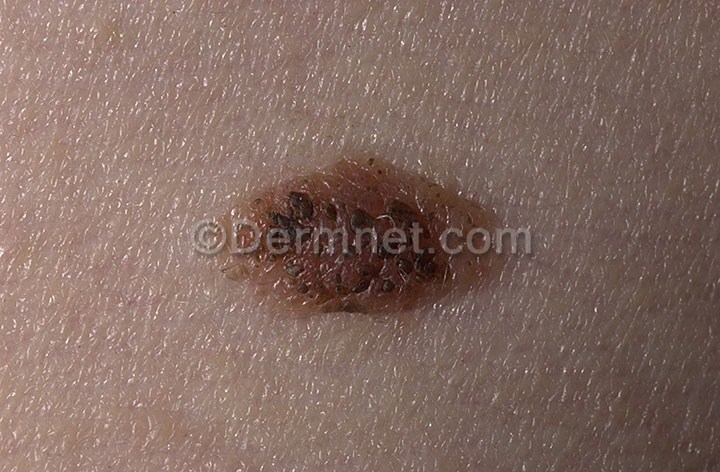
Disease: Melanoma Skin Cancer Nevi and Moles